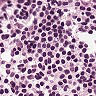
Metastatic tissue present: no